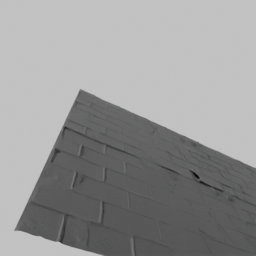
Label: architecture